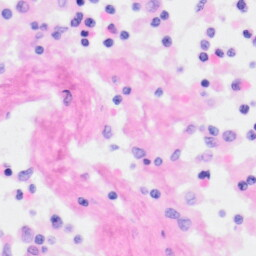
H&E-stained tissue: Kidney